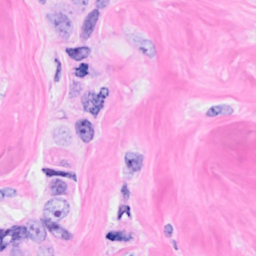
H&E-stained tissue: Breast